Chest X-ray. View position: AP
Patient age: 41
Patient sex: M
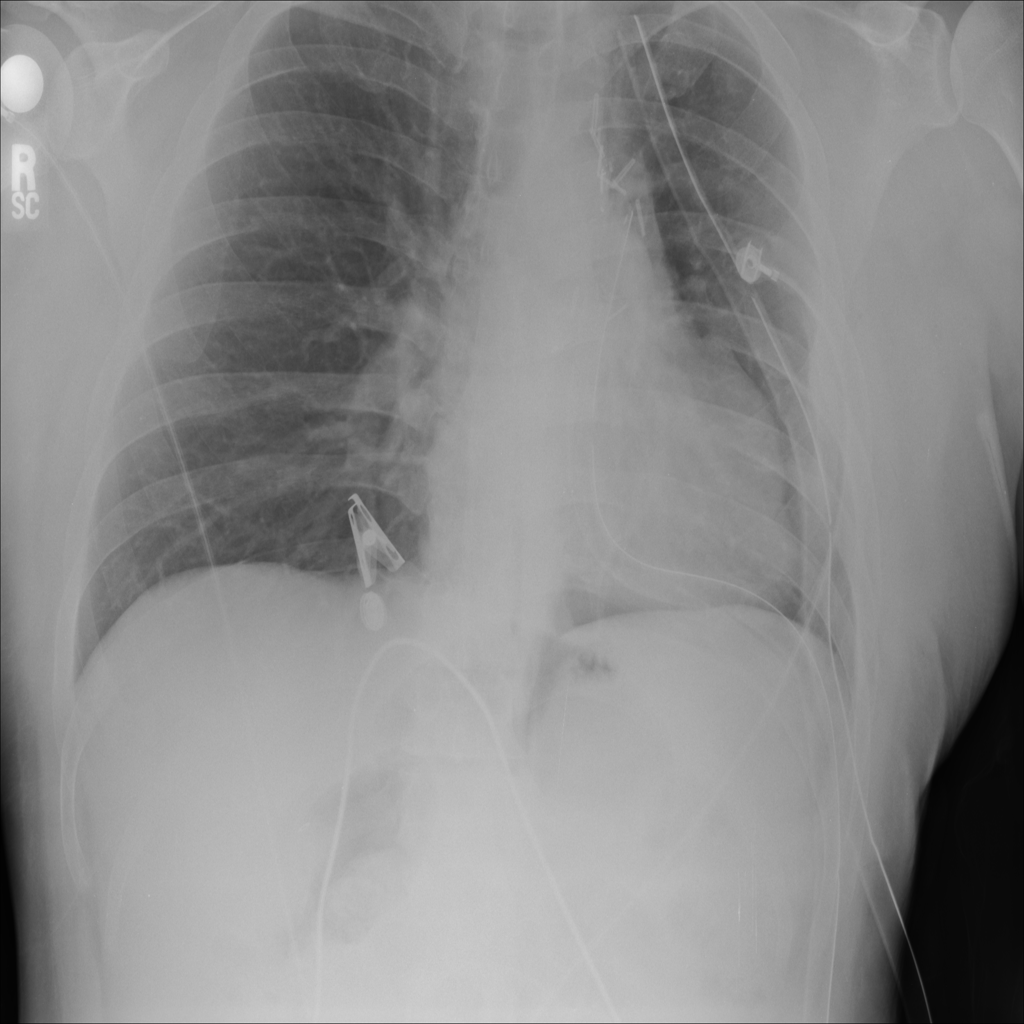
Finding: Pneumothorax